Aerial crown-view tile of a tropical tree (Barro Colorado Island, Panama), acquired 20250512:
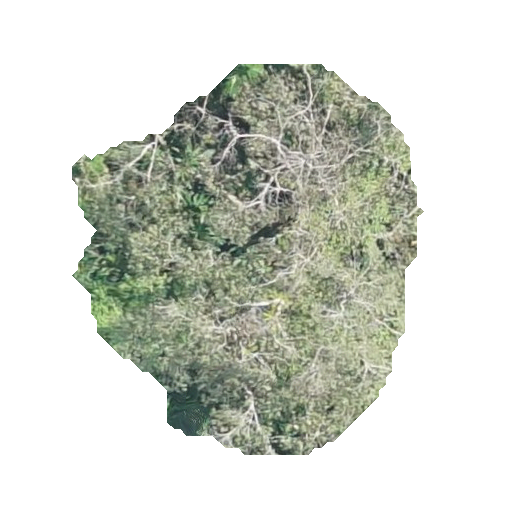
Species: Luehea seemannii
GBIF accepted scientific name: Luehea seemannii
Crown area: 146.126 m²